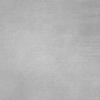
Label: dusty